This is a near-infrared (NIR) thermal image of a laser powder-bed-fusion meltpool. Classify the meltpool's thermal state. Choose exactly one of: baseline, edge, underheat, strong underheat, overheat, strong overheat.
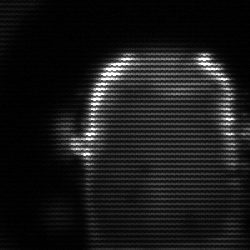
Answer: baseline